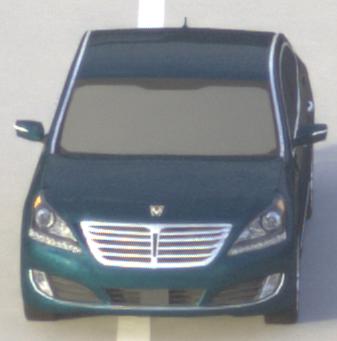
Make: Hyundai
Model: Equus
Detailed model: Gen. 2 VI
Model produced from: 2009
Model produced until: 2016
Doors: 4
Color: blue
Road condition: dry road
Daytime: morning or afternoon
Contrast: medium contrast